I will show an image sequence of human cooking. I have annotated the images with numbered circles. Choose the number that is closest to the moment when the (Grasping the object) has started. You are a five-time world champion in this game. Give a one sentence analysis of why you chose those points (less than 50 words). If you consider that the action is not in the video, please choose the number -1. Provide your answer at the end in a json file of this format: {"points": []}
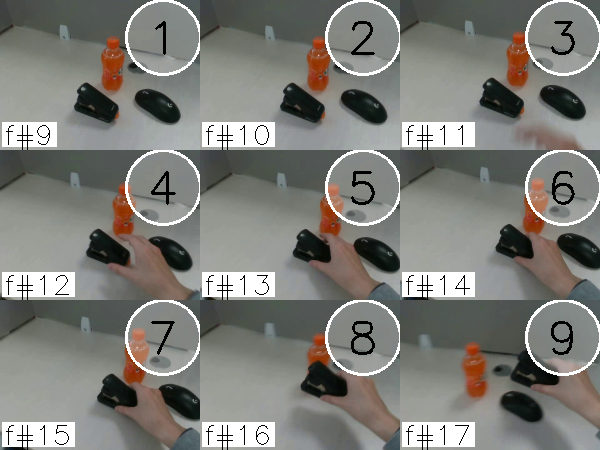
Frame 6 shows the clearest moment of hand-object contact.
{"points": [6]}